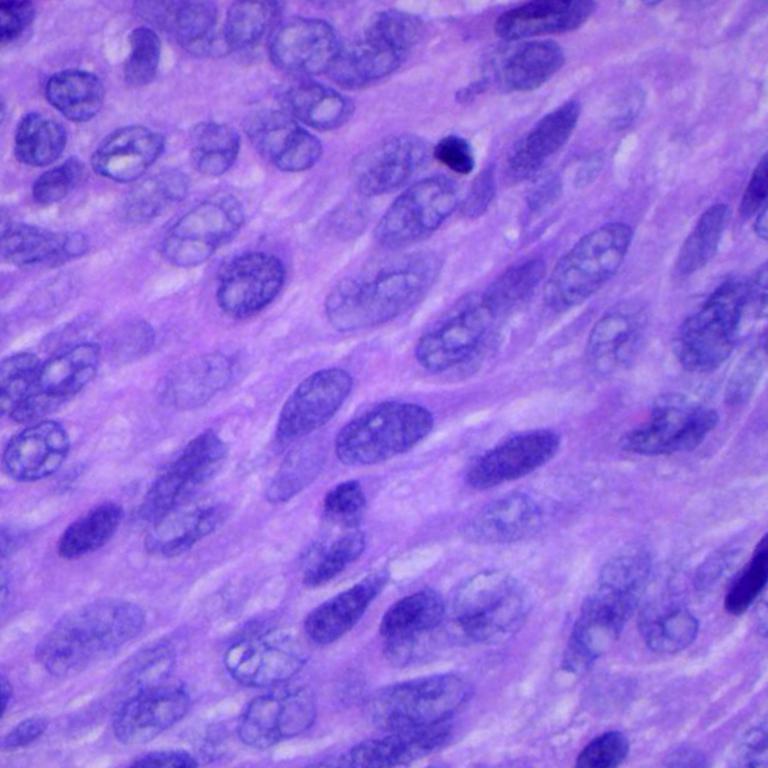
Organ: lung
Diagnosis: squamous carcinomas